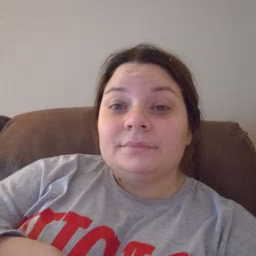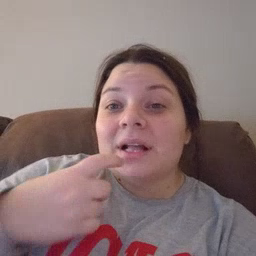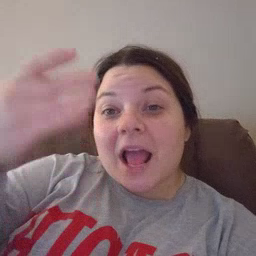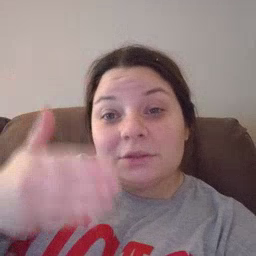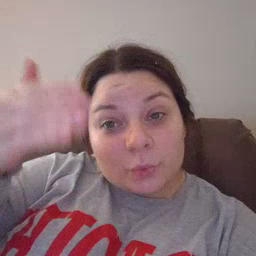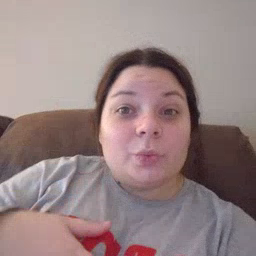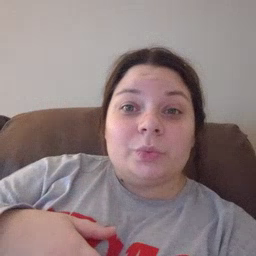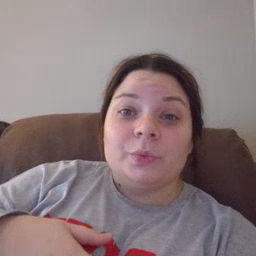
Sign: glasswindow